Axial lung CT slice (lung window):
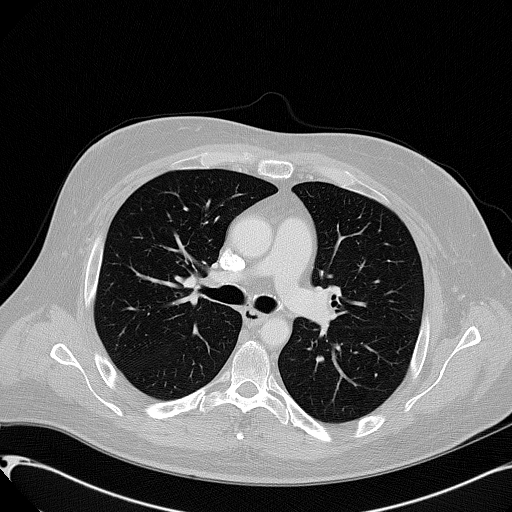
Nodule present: no